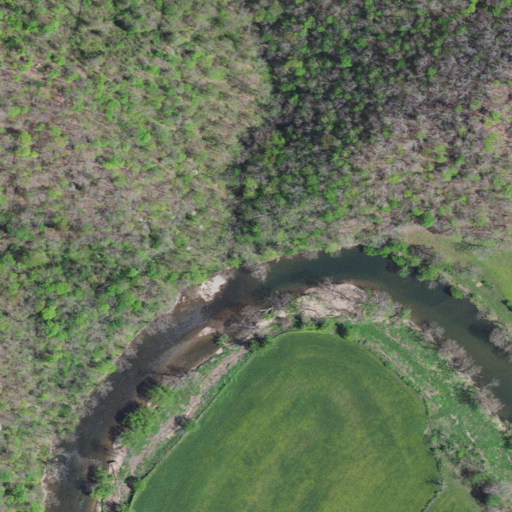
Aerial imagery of valley in Virginia named Dark Hollow containing deciduous forest, pasture, and open water